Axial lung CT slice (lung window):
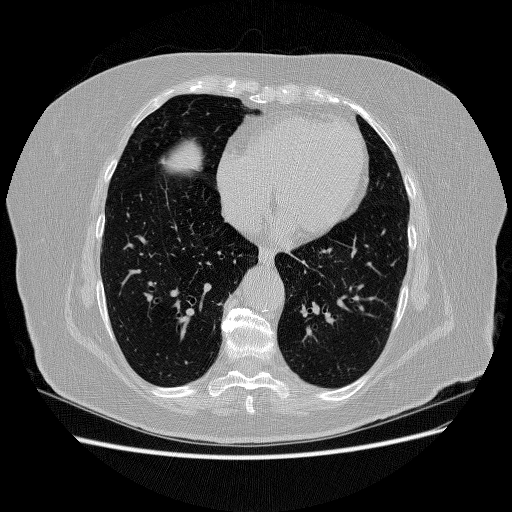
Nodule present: no